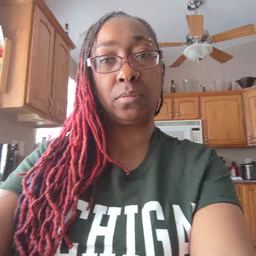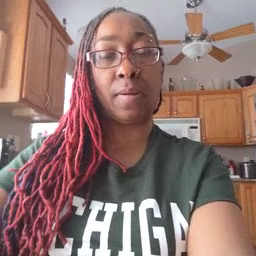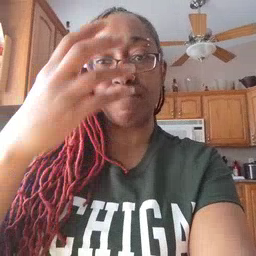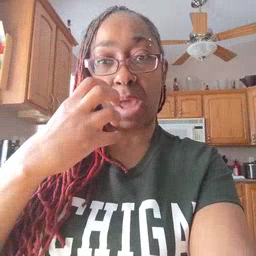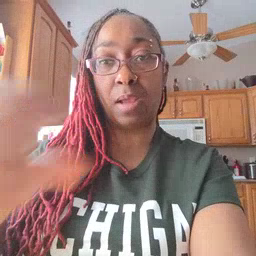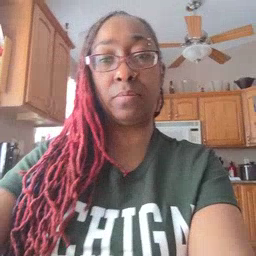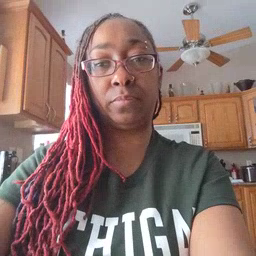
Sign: mad